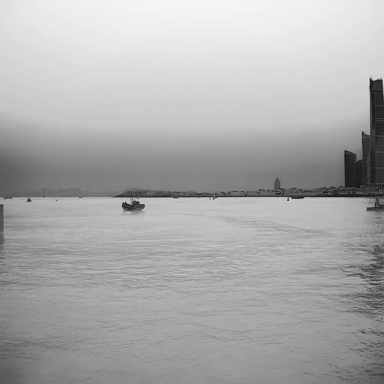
There are four bulk_carriers in the infrared image.